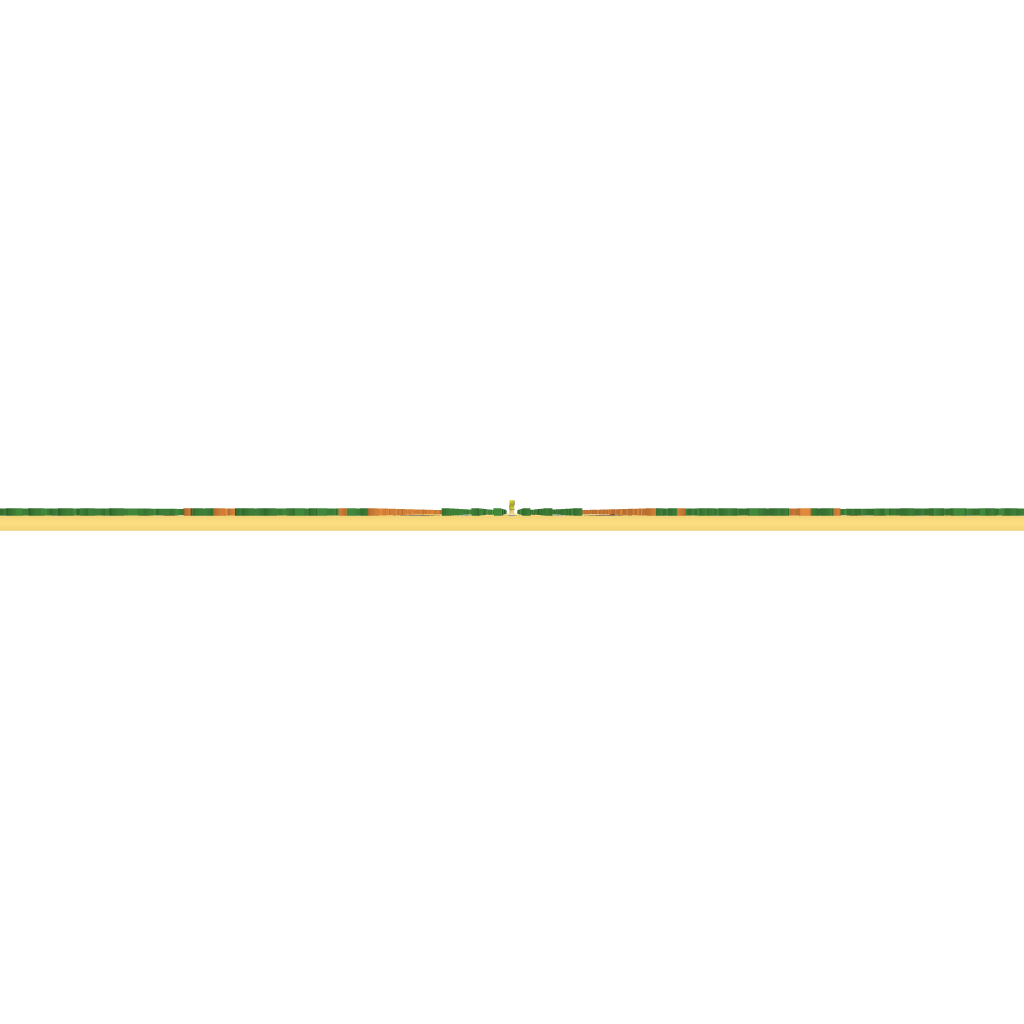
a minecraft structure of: Huge garden bad low quality